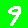
Digit: 9